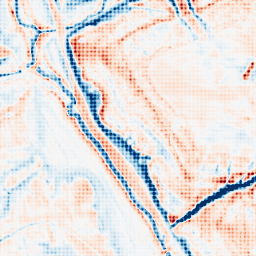
Category: trend_removal
Decomposition family: local_polynomial
Decomposition parameters: window_size: 21
degree: 2
Upsampling method: sinc_blackman
Upsampling parameters: scale: 4
kernel_size: 4
Upsampling scale: 4